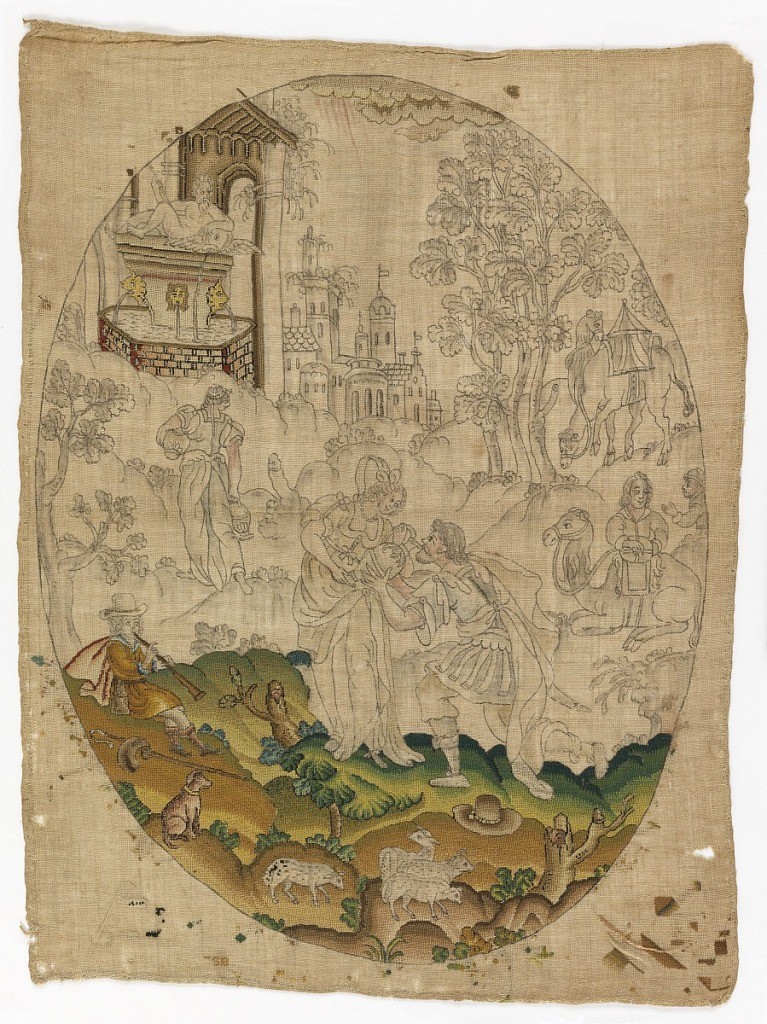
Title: Rebecca and Eliezer
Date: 17th century
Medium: linen, silk Technique: embroidered
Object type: Embroidered picture
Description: Unfinished picture embroidered in colored silks on a linen ground. Design suggested by a print by Gerard de Jode after Martin de Vos, "Eliezer and Rebeka."